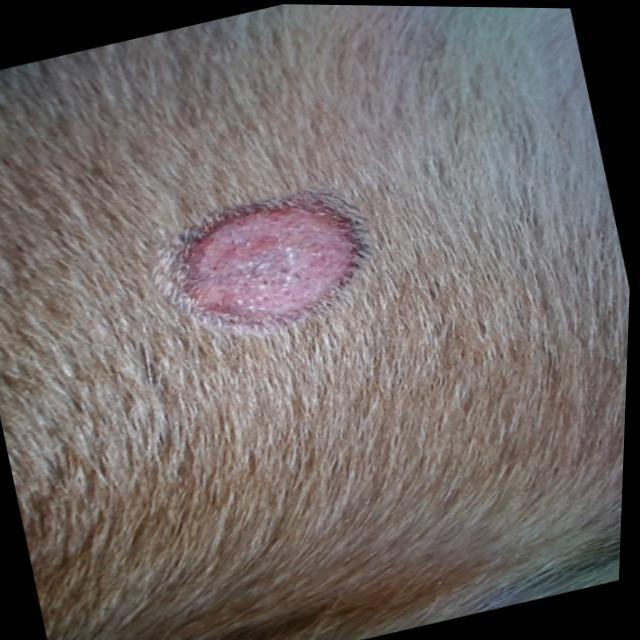
Canine ringworm (Dermatophytosis) — fungal infection caused by Microsporum or Trichophyton. Presents with circular alopecia, scaling, crusting, and broken hairs.